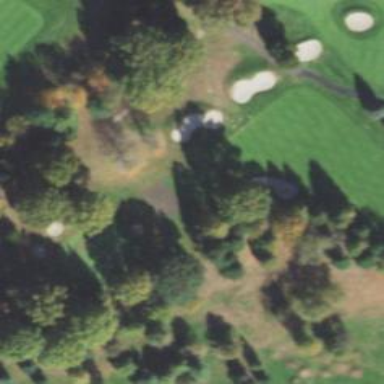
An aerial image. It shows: Golf fairway surrounded by grass.